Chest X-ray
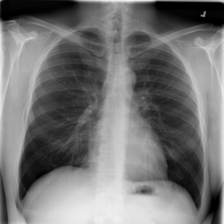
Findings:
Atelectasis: negative
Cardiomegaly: negative
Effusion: negative
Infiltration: positive
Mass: negative
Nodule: negative
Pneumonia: negative
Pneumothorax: negative
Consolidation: negative
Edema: negative
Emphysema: negative
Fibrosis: negative
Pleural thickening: negative
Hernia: negative